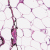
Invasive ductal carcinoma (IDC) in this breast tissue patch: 0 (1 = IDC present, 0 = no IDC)